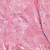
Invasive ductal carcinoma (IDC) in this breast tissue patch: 0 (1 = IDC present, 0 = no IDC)